Question: I am making a camera app a where user can make videos and take pictures. What I am doing is I am saving all the movies and pictures in my apps document directory. I don't want to automatically save them to users photo album. What I would like to present to the user is view that behaves similar to how Photo Album works meaning I would like to show him all the movies and pictures he has taken and give him buttons to check and save the ones he like and delete the ones he wants to discard.
Now here's my question, Do I create a custom uitableview, present small cropped resized pictures, add uitoolbar at the bottom and add my own custom "Save", "Discard" and "preview image/Video" buttons or is there already something available ootb in iOS 5 Xcode 4.2 that I can use?
I have searched cocoa controls website and found many image Picker controls but none that work like as simple "save to photo album", "delete photo" or "Preview Photo / Video" features. Is there any sample control available that I can use and probably extend it? Trust me I have been googling for a while now
Looking for something like this. The people who made this, are they using UITableView or UICollectionView or neither?

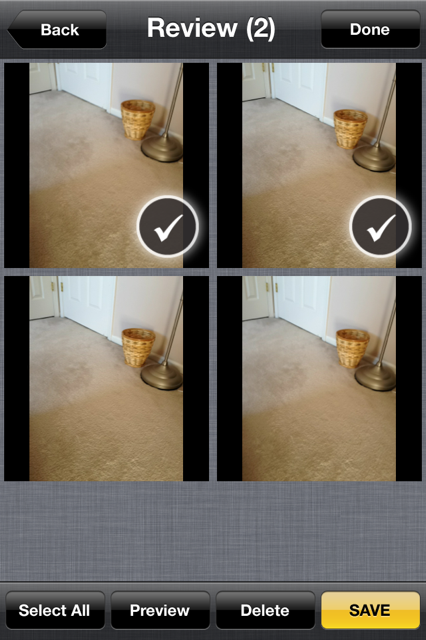
Answer: Found it. Here is a very cool sample project
<URL>